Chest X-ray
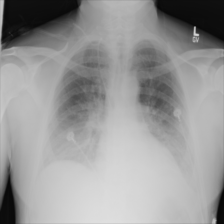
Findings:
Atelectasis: negative
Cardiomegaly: negative
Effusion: negative
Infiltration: negative
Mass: negative
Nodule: negative
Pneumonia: negative
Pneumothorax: negative
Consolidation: negative
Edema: negative
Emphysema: negative
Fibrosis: negative
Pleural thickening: negative
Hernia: negative